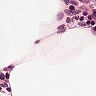
Metastatic tissue present: no